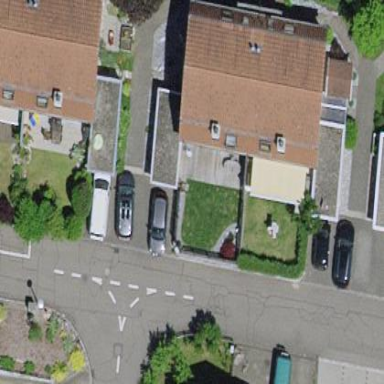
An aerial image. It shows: Simple and straightforward house.